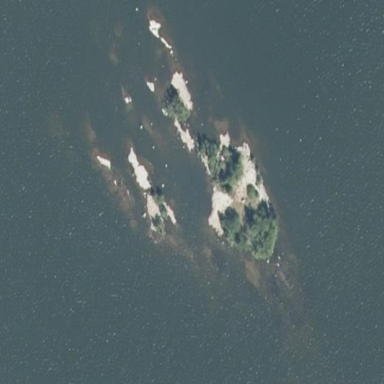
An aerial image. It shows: Islet.